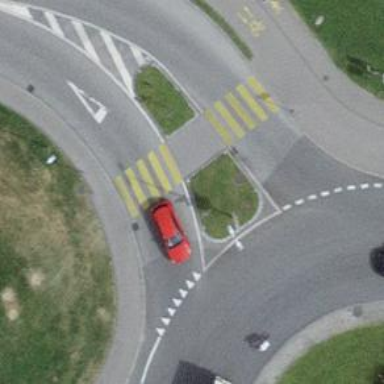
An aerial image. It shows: Marked crossing on the road.